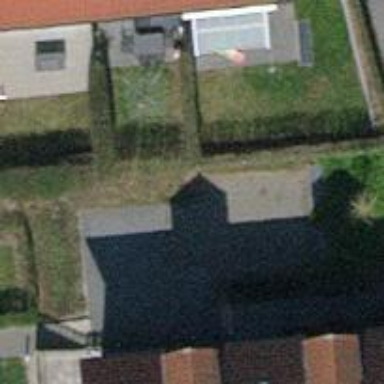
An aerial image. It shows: Hedge acting as barrier.